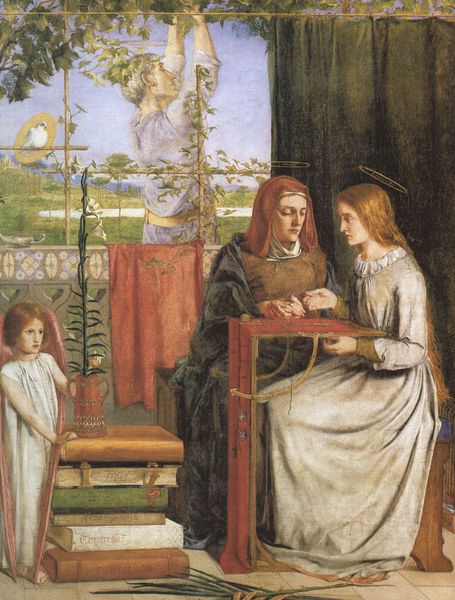
Titel: Die Jungmädchenzeit der Jungfau Maria
Künstler: Dante Gabriel Rossetti
Institution: London, Tate Gallery
Schlagwörter: gemälde, mann, frauen, grün, landschaft, mädchen, blume, fenster, frau, stuhl, symbol, tisch, rot, schleier, gespräch, taube, innenraum, vorhang, sitzend, kind, mutter, pflanze, engel, ranken, bücher, palmwedel, sticken, gebet, lilie, pult, heiligenschein, andacht, elisabeth, heilige, maria, spalier, anna, verkündigung, heiligenscheine, palmblatt, heiliger geist, gabriel, stickrahmen, joachim, lebensbaum